Interaction volume radius: 10 \u00c5
Interaction volume height: 10 \u00c5
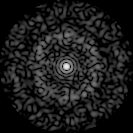
Disorder parameter: 0.8197